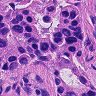
Metastatic tissue present: yes